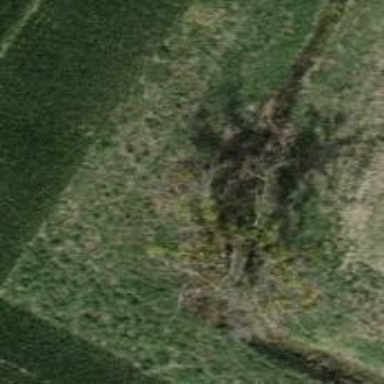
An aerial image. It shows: Beautiful tree in nature.